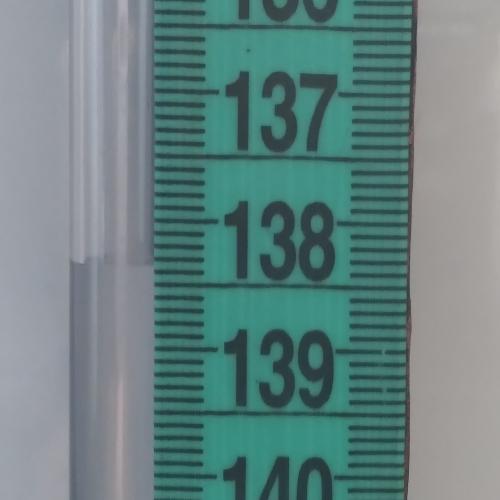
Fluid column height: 138.4 cm